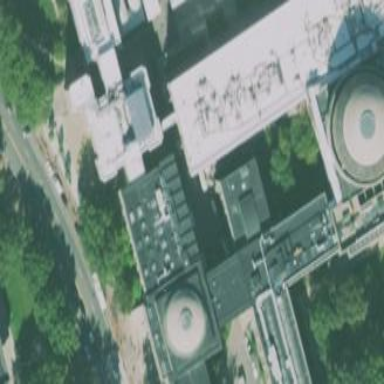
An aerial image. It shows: University campus building.